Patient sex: M
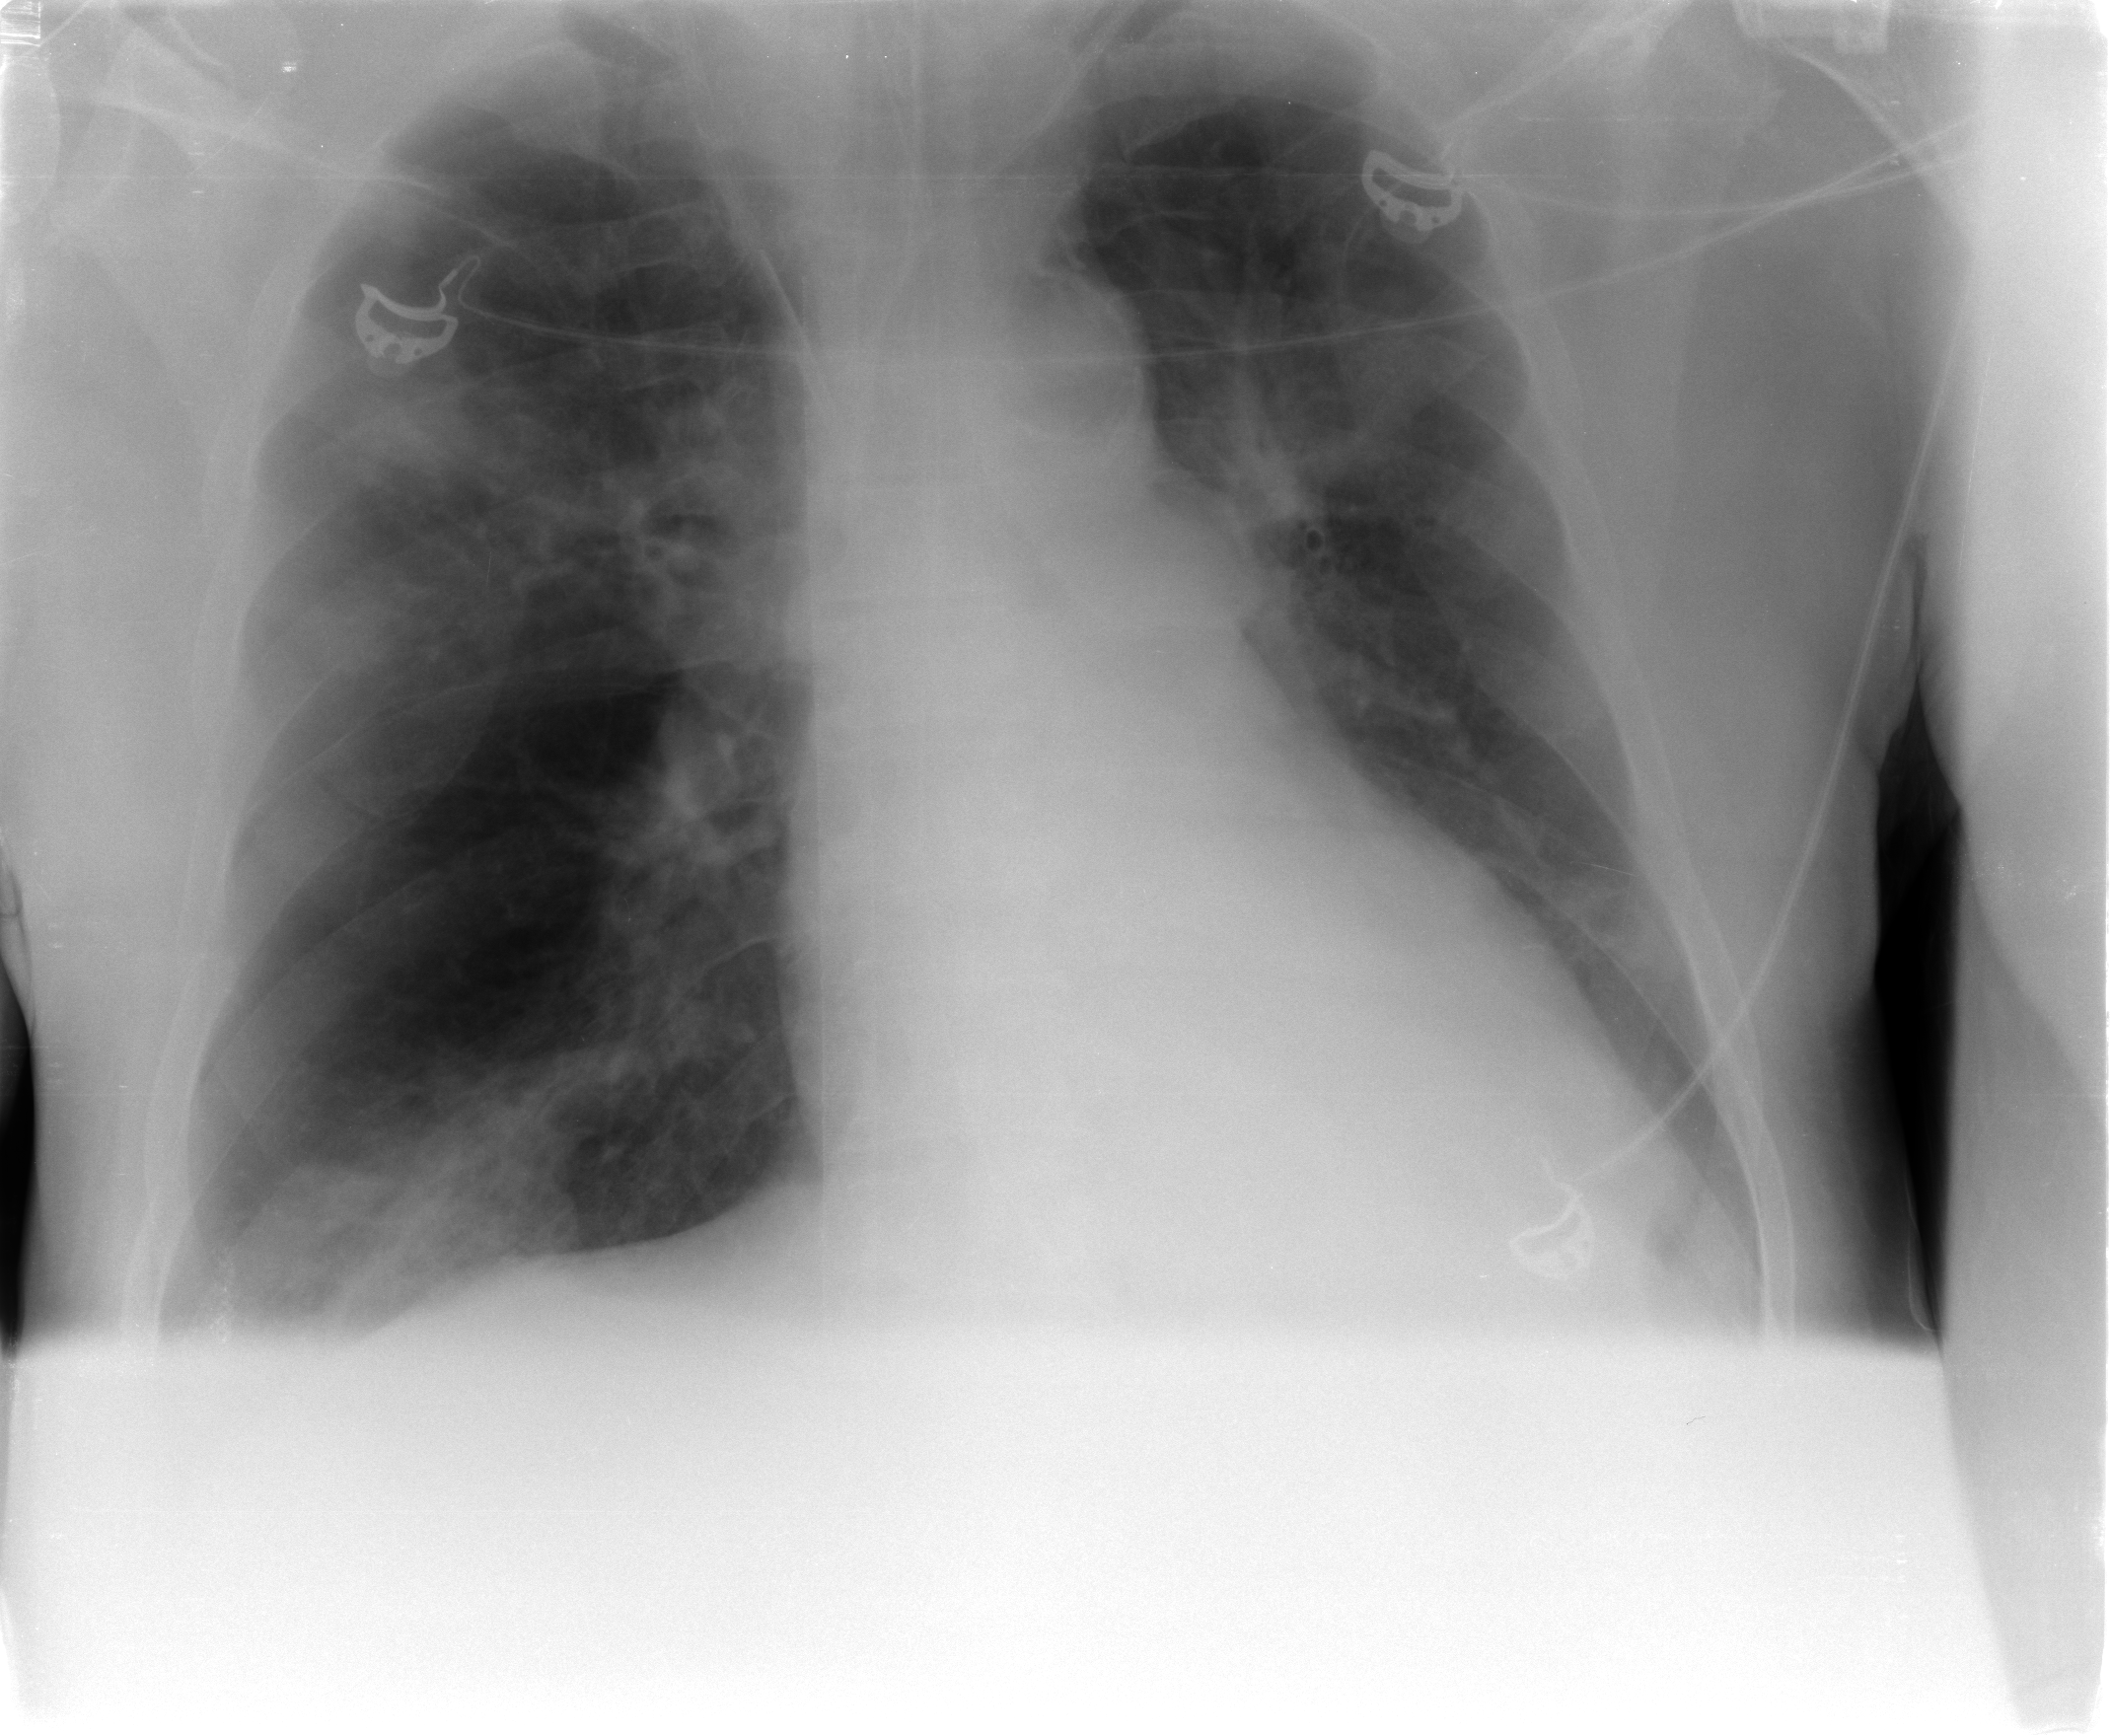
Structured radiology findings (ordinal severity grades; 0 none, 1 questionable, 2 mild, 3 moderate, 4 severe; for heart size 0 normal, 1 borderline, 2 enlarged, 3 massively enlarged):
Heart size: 2
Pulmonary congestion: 2
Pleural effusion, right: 2
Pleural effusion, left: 0
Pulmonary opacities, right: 2
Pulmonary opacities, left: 2
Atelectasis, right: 3
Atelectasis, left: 2